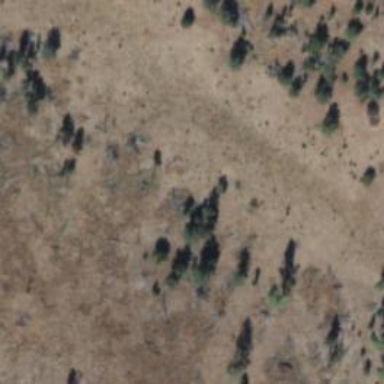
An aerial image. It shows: Area covered in scrub vegetation.